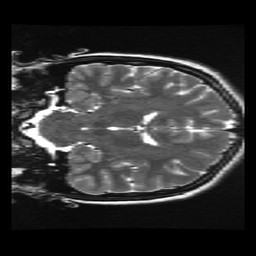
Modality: T2w
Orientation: coronal
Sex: female
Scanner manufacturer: ge
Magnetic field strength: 3 T
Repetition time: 5 s
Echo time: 0.1015 s